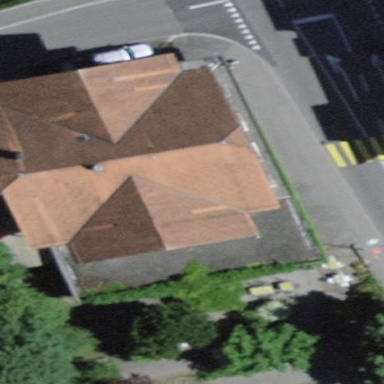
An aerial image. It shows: Hotel building.